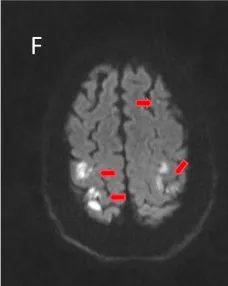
Radiological examinations of case 2 before and after intravenous immunoglobulin (IVIg). (D-F) DWI of the bilateral parieto-occipital and left frontal lobes showing restricted diffusion of the lesion after IVIg.
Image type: radiology (mri)